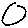
Label: circle